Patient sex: M
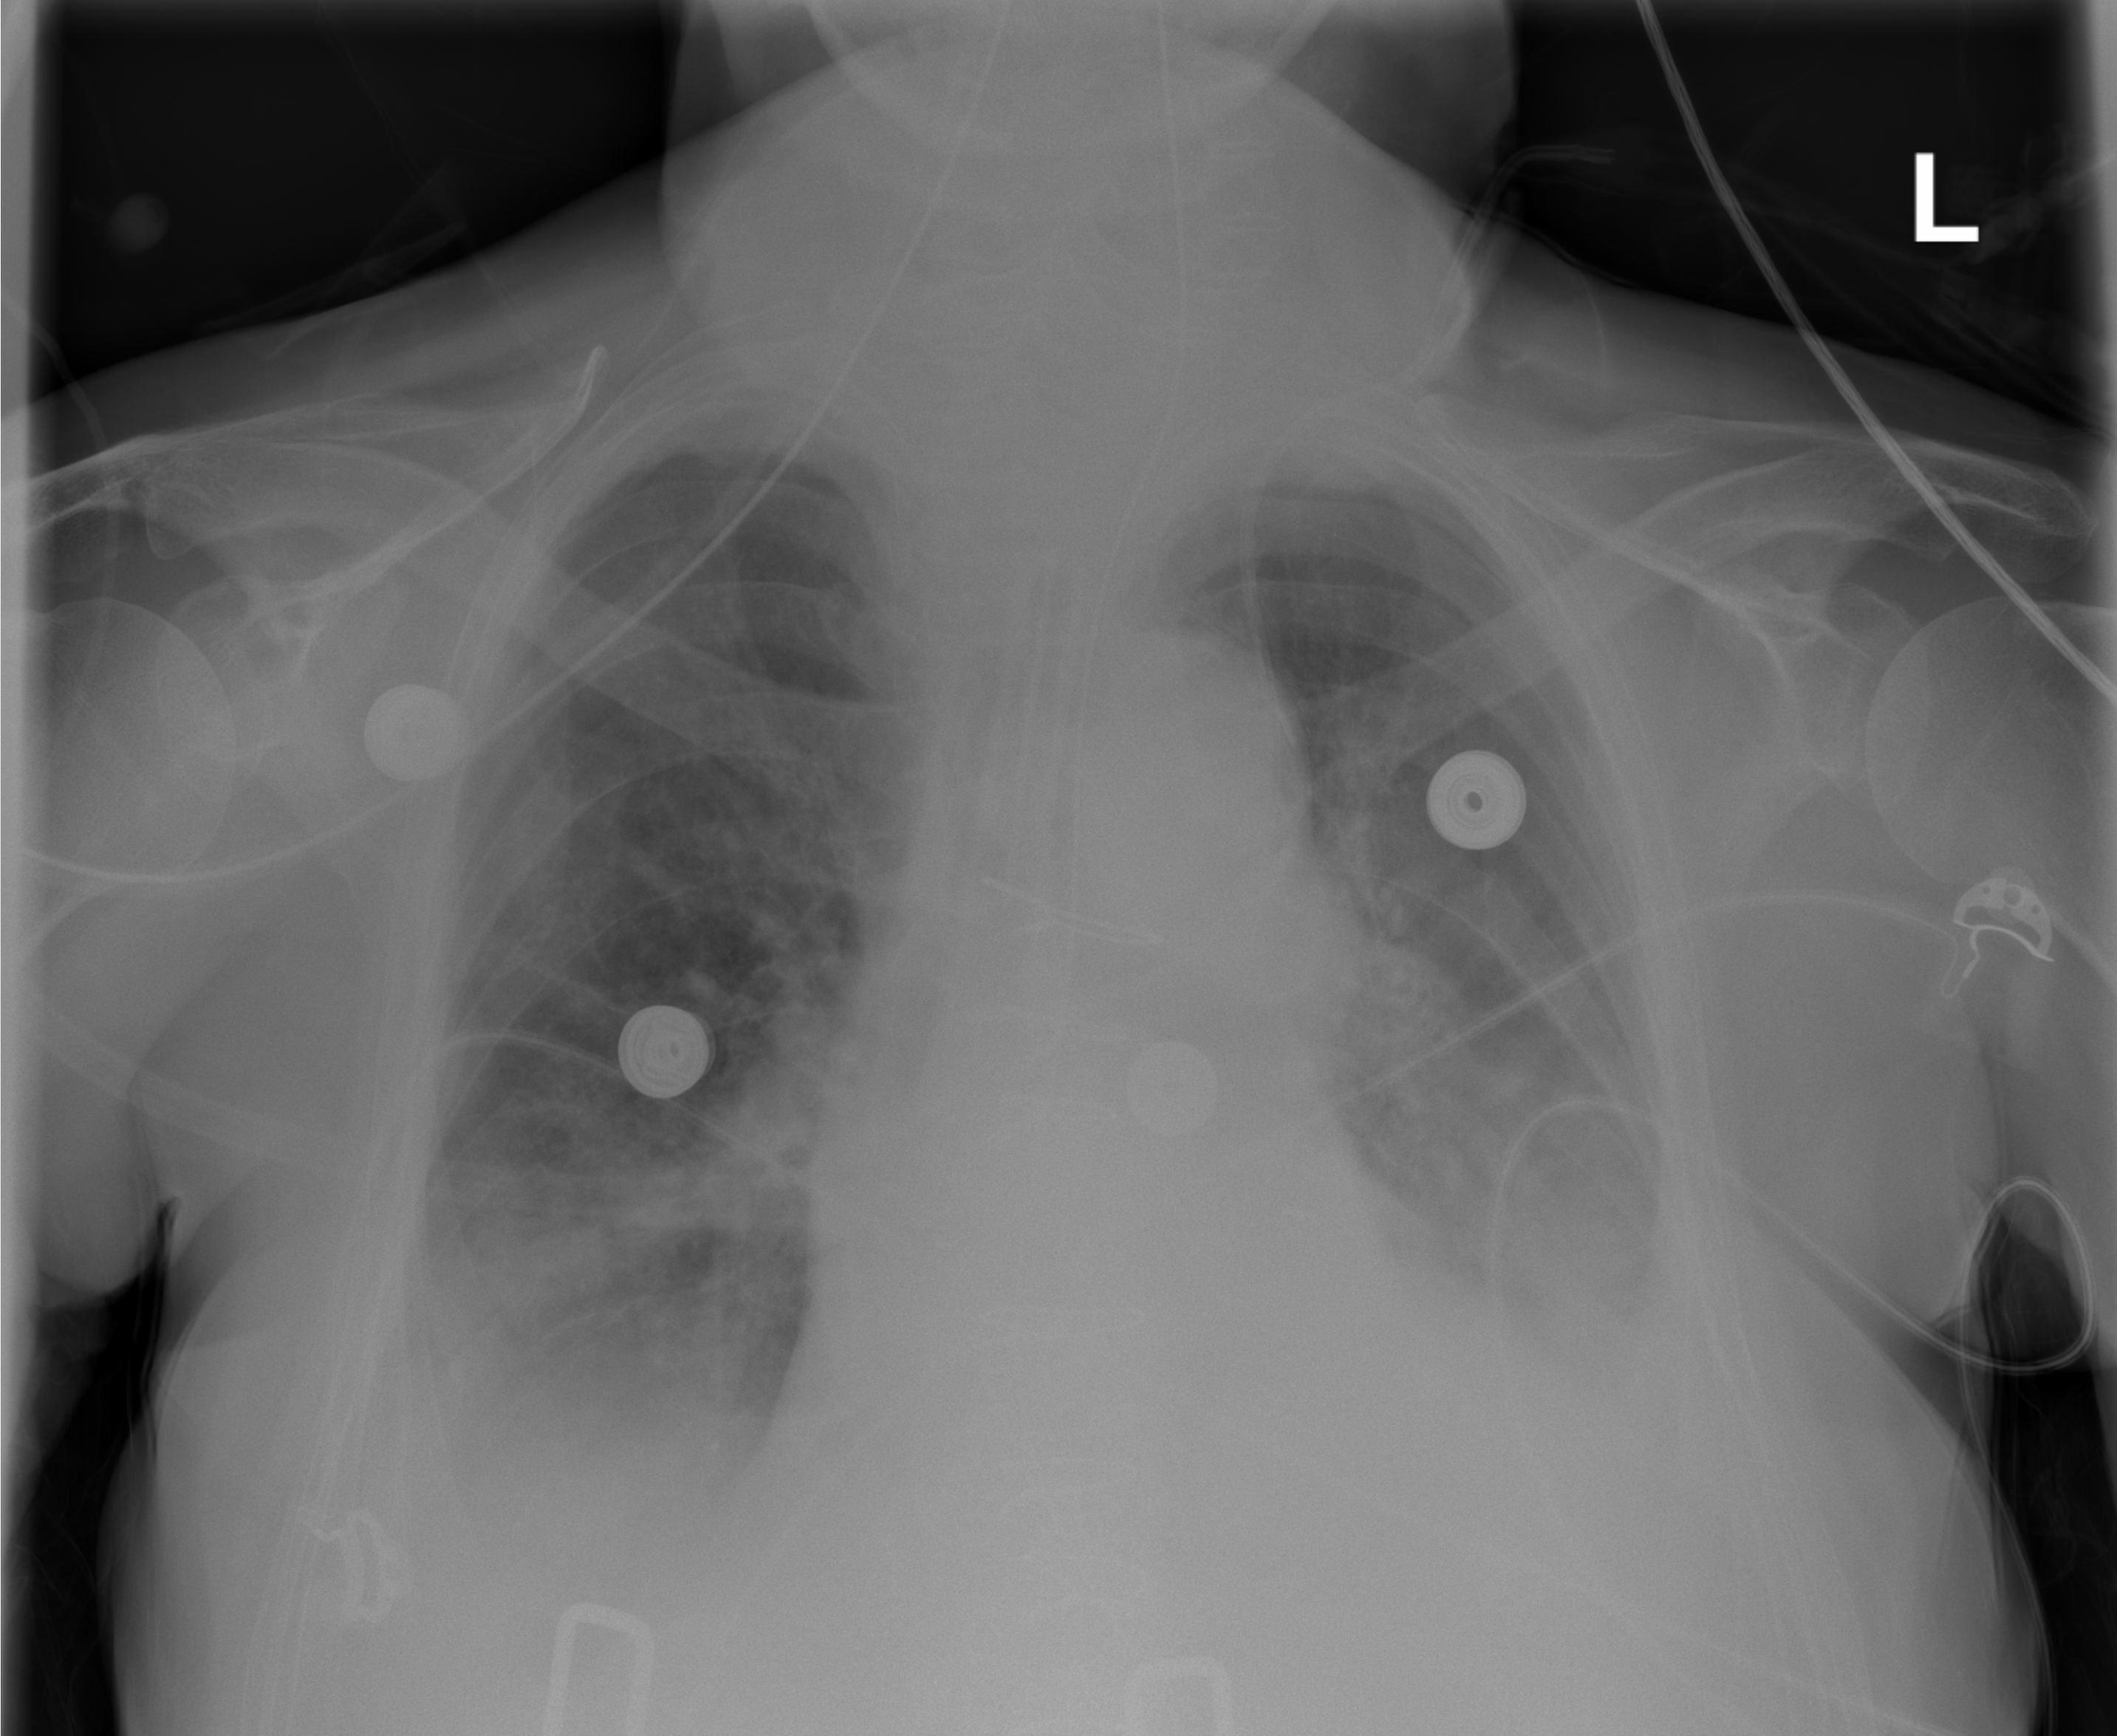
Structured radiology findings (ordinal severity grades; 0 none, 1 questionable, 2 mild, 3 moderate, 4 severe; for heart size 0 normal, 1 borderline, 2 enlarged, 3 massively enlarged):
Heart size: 0
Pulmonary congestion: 2
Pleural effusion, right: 2
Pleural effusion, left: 3
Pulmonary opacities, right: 1
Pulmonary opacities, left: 2
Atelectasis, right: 0
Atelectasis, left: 0